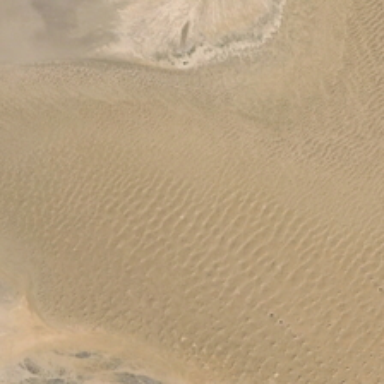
The piece of desert looks like yellow fish scale .